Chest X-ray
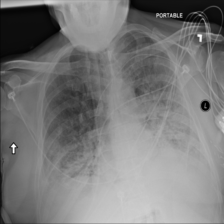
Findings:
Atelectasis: negative
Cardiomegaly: negative
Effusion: negative
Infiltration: positive
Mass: negative
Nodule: negative
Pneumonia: negative
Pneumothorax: negative
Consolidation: negative
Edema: negative
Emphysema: negative
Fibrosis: negative
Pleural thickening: negative
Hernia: negative